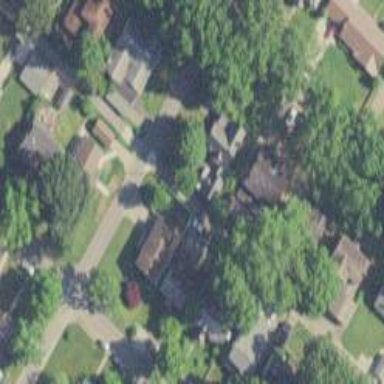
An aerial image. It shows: Alley classified as service road.